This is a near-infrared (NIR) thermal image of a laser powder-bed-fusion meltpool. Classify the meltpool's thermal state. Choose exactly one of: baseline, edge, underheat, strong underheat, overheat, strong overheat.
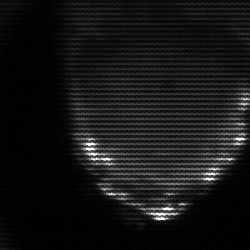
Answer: edge